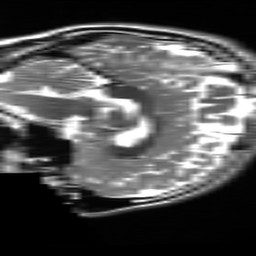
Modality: T2w
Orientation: sagittal
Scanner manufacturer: ge
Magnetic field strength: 3 T
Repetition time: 6.255 s
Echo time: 0.1014 s